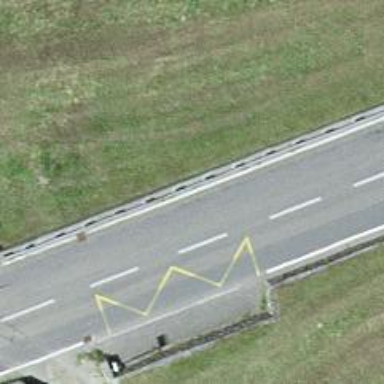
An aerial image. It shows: Bus stop with designated stop position for public transport.